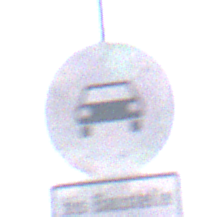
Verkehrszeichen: VerbotKraftwagen
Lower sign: SonstigeFahrzeugePersonengruppenFrei2
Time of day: MorningAfternoon
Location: Outdoor (Nature)
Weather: Clear
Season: NotSpecified
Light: Natural